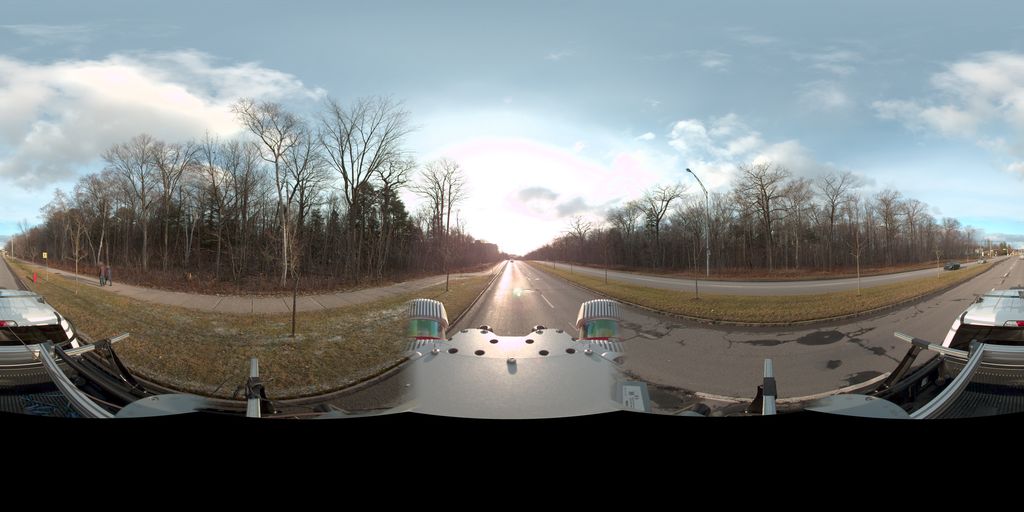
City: quebec_city